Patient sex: M
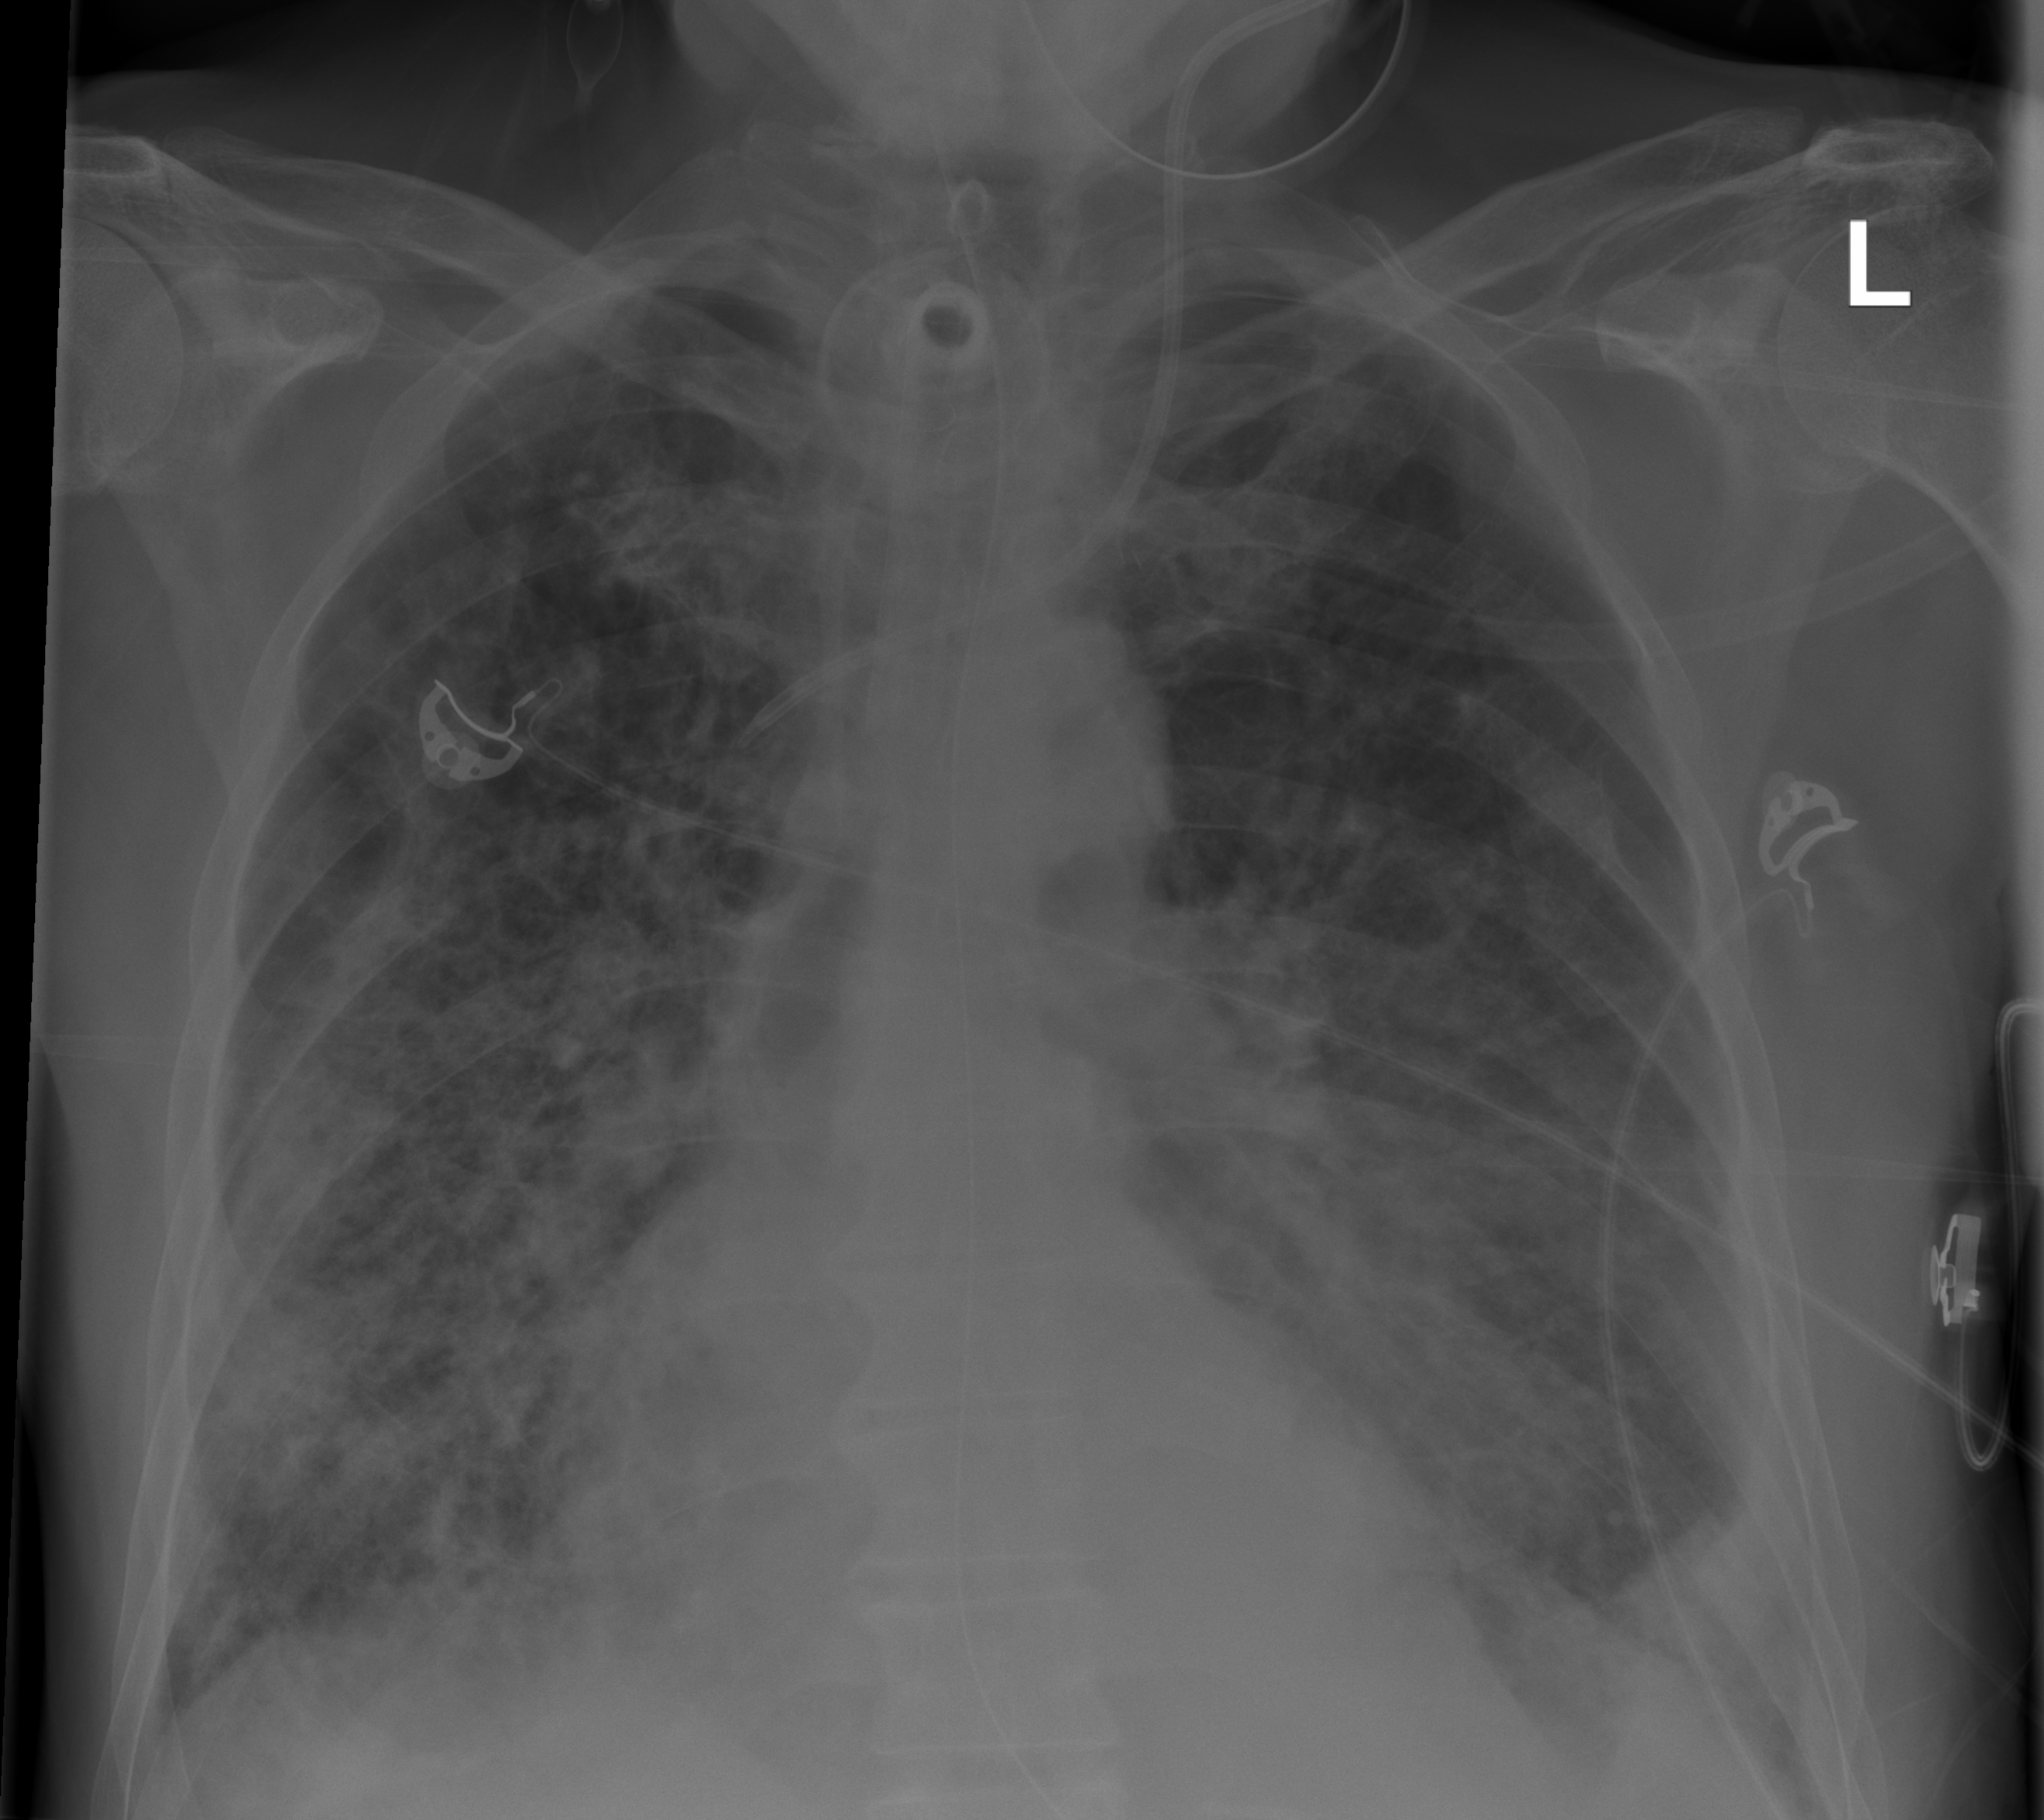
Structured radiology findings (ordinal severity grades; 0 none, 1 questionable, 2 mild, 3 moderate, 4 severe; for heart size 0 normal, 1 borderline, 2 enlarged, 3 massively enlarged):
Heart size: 0
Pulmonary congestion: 0
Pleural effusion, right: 0
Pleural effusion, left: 2
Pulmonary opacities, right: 3
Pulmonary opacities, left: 2
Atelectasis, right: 2
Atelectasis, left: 2